Interaction volume radius: 10 \u00c5
Interaction volume height: 40 \u00c5
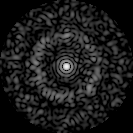
Disorder parameter: 0.8522